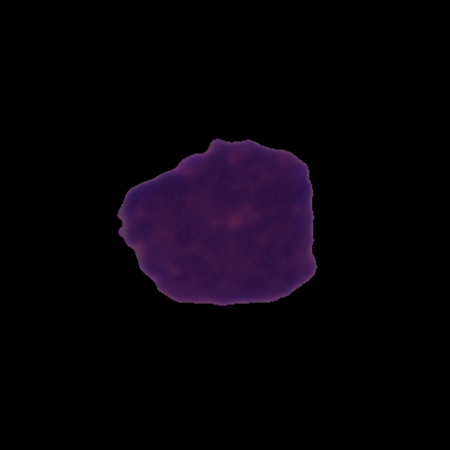
Label: cancer